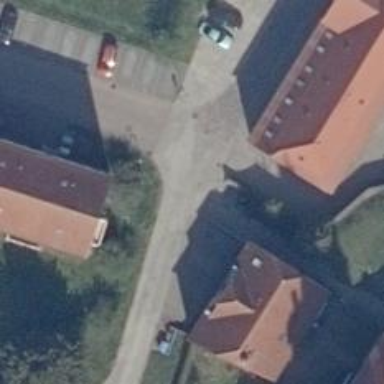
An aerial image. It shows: Residential road with no sidewalk.